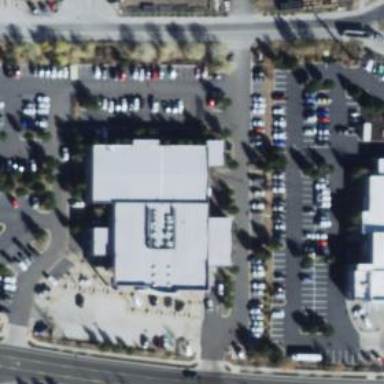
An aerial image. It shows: Building that houses car shop.